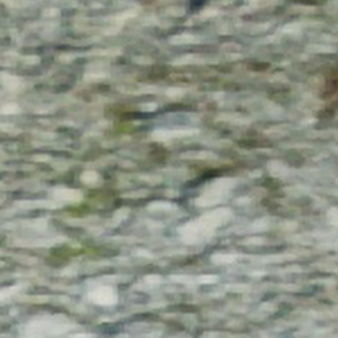
Label: other